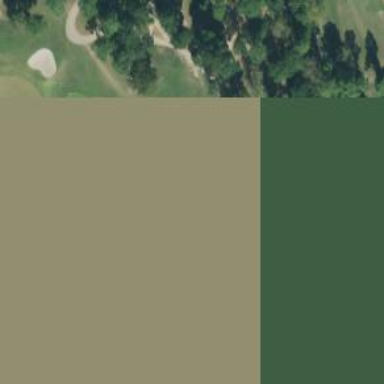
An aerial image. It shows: View of golf hole.